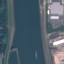
Land use / land cover class: River